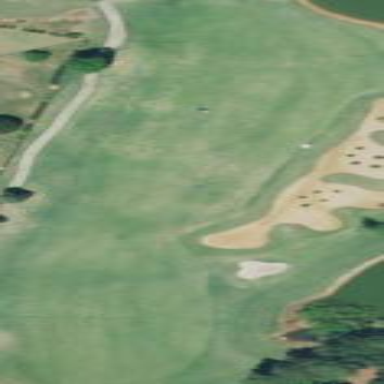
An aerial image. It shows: Golf fairway surrounded by grass.